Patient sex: F
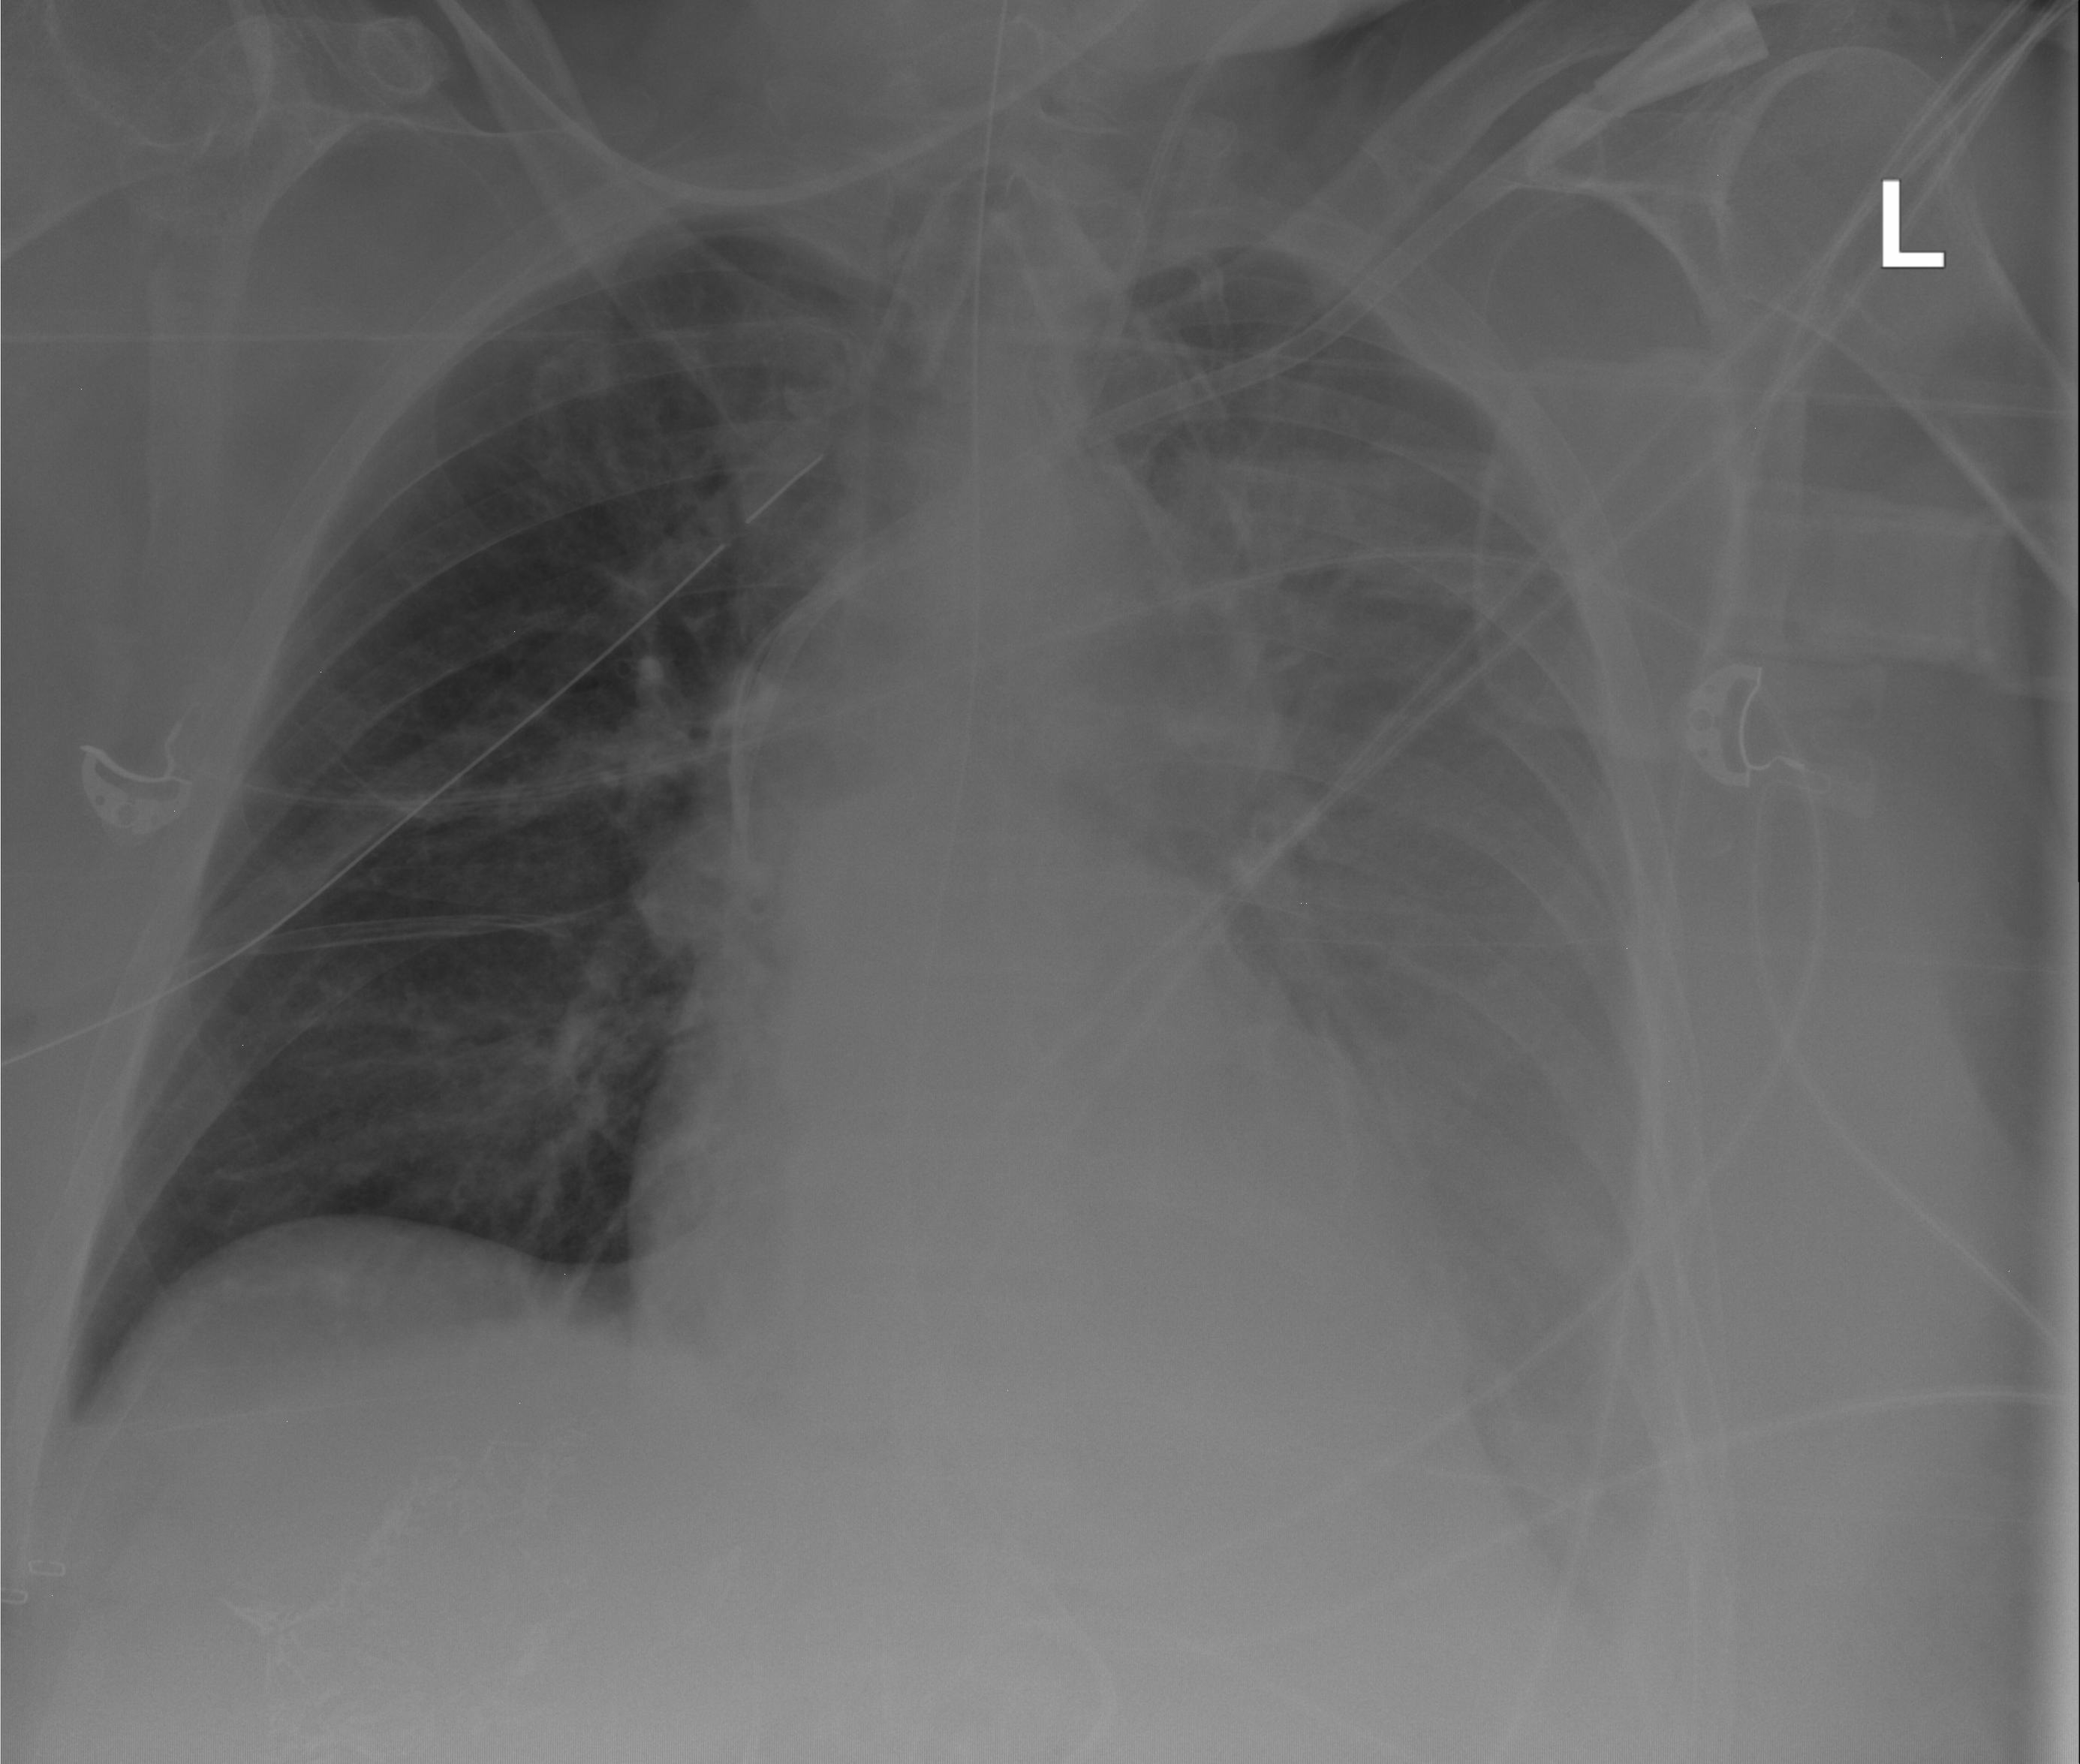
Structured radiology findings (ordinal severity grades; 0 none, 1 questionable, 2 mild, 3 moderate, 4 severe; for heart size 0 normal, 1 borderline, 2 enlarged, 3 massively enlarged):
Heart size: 0
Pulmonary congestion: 0
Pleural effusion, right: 0
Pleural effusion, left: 3
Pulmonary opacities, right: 0
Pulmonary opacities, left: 2
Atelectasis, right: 0
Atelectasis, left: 2